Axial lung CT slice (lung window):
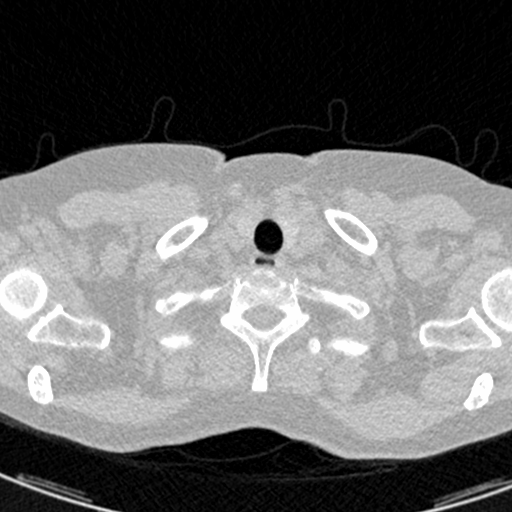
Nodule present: no